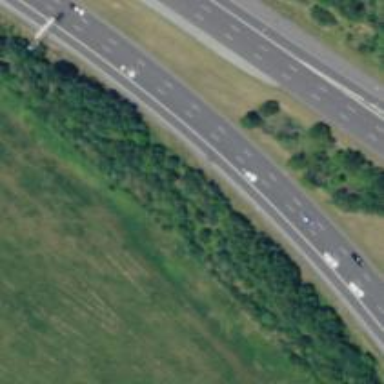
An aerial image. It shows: Trunk highway with expressway features.